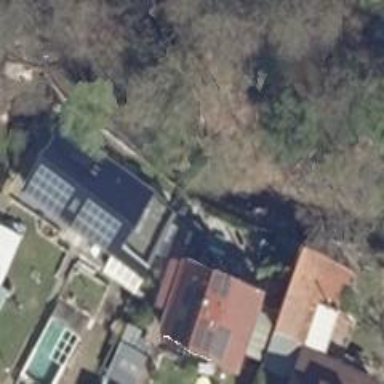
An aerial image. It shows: Residential building.